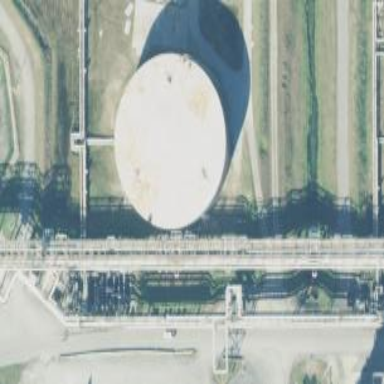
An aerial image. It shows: Storage tank building.